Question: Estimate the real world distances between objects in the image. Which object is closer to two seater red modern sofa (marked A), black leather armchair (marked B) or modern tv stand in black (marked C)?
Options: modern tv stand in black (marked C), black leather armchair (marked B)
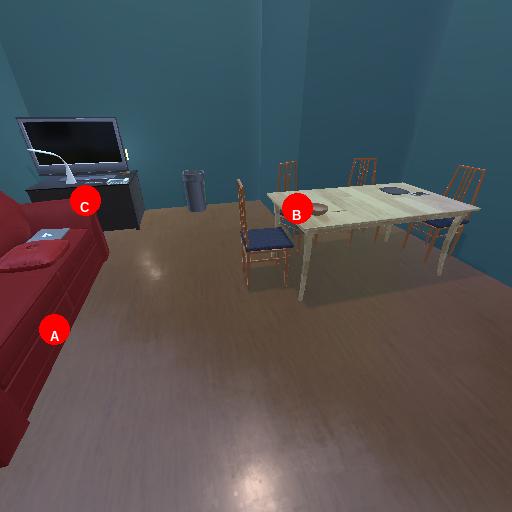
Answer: modern tv stand in black (marked C)